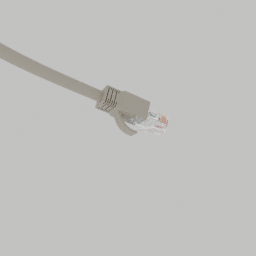
Label: electronics